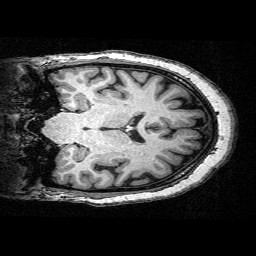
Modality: T1w
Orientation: coronal
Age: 57
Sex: female
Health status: ill
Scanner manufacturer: siemens
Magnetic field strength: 3 T
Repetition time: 0.0025 s
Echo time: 0.00336 s